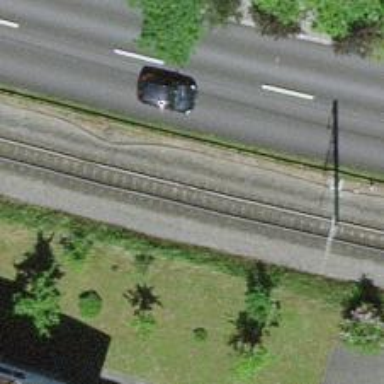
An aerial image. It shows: Tram railway with one track and electrified by contact line.